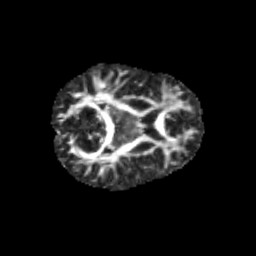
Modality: FA
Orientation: axial
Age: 10
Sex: female
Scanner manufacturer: siemens
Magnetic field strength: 3 T
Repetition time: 3.8 s
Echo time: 0.07 s